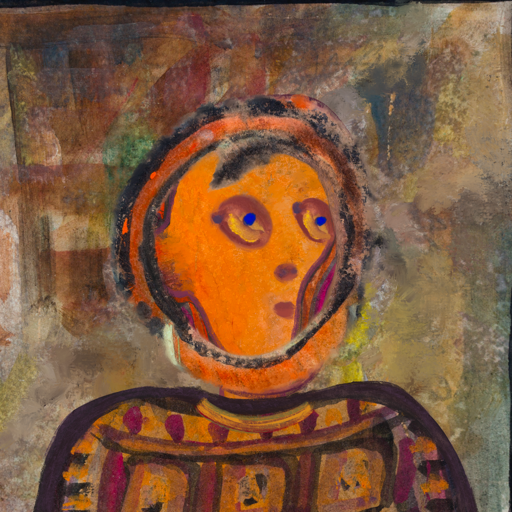
Background: Mosgoul, Head And Neck Side: Hypocrite_w_Hair, Face Side: Mother_And_Son_Son, Bust: Doll, Hair Side: Childish, Head Accessory: Blank, Second Necklace: Blank, Necklace: Mother_And_Son_Son, Baby: Blank